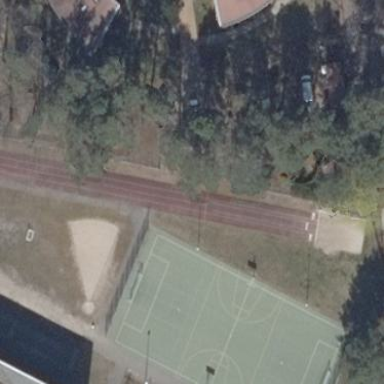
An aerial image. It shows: Track located within leisure land area.